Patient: sex F, age 82
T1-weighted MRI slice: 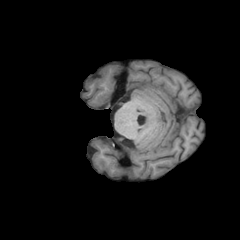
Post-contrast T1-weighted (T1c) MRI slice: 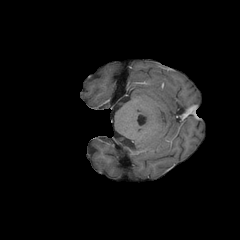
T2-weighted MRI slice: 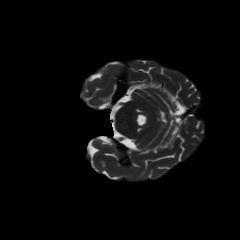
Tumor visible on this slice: no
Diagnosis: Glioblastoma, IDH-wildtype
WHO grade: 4